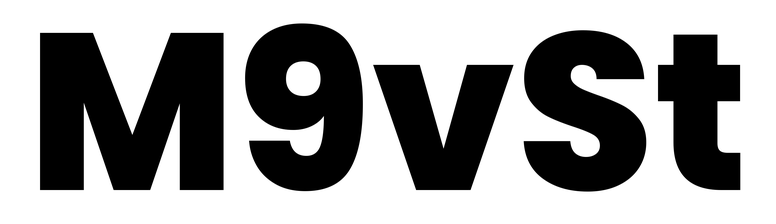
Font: Poppins-ExtraBold